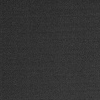
Atmospheric dust classification: dusty